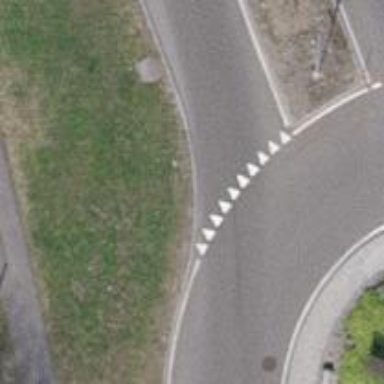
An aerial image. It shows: Road with "give way" sign.